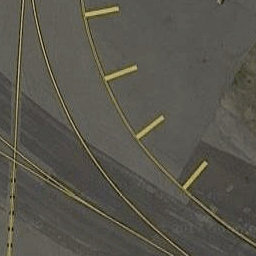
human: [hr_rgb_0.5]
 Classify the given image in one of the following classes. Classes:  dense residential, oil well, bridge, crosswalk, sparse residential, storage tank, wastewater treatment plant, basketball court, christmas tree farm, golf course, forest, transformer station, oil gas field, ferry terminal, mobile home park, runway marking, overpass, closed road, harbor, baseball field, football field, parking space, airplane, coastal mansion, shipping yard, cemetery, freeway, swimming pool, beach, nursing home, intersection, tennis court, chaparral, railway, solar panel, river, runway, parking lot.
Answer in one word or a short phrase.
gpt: runway marking